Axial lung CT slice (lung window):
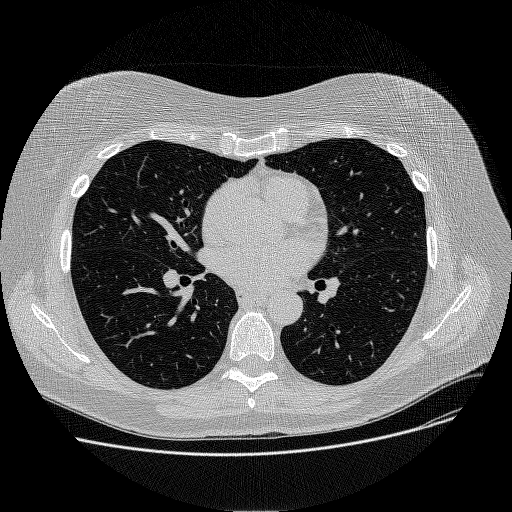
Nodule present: no